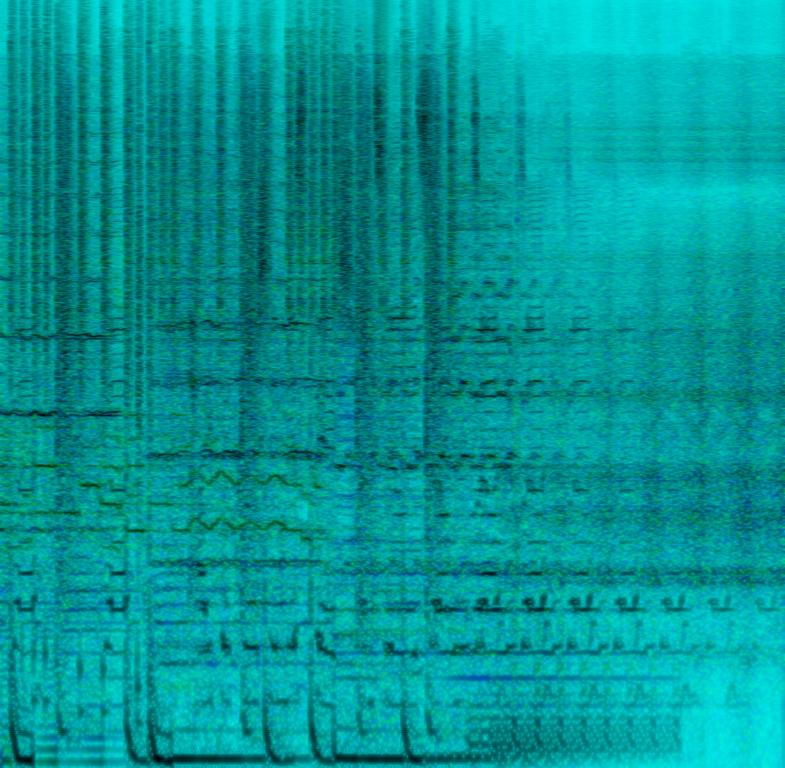
The electronic dance music features a female voice singing a short melody after which the  song goes through a transition passage. After this a male voice can be heard singing a shorter melody. Throughout the music excerpt strings can be heard in the background as well as an electric guitar. The drums play a busy rhythm in the first half of the music passage. In the second half the synth bass kicks in.